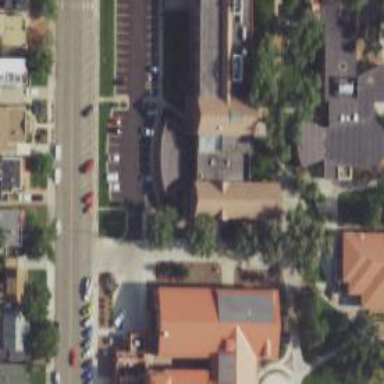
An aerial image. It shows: View of university building.